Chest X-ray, AP view. Patient: 31 years old, sex M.
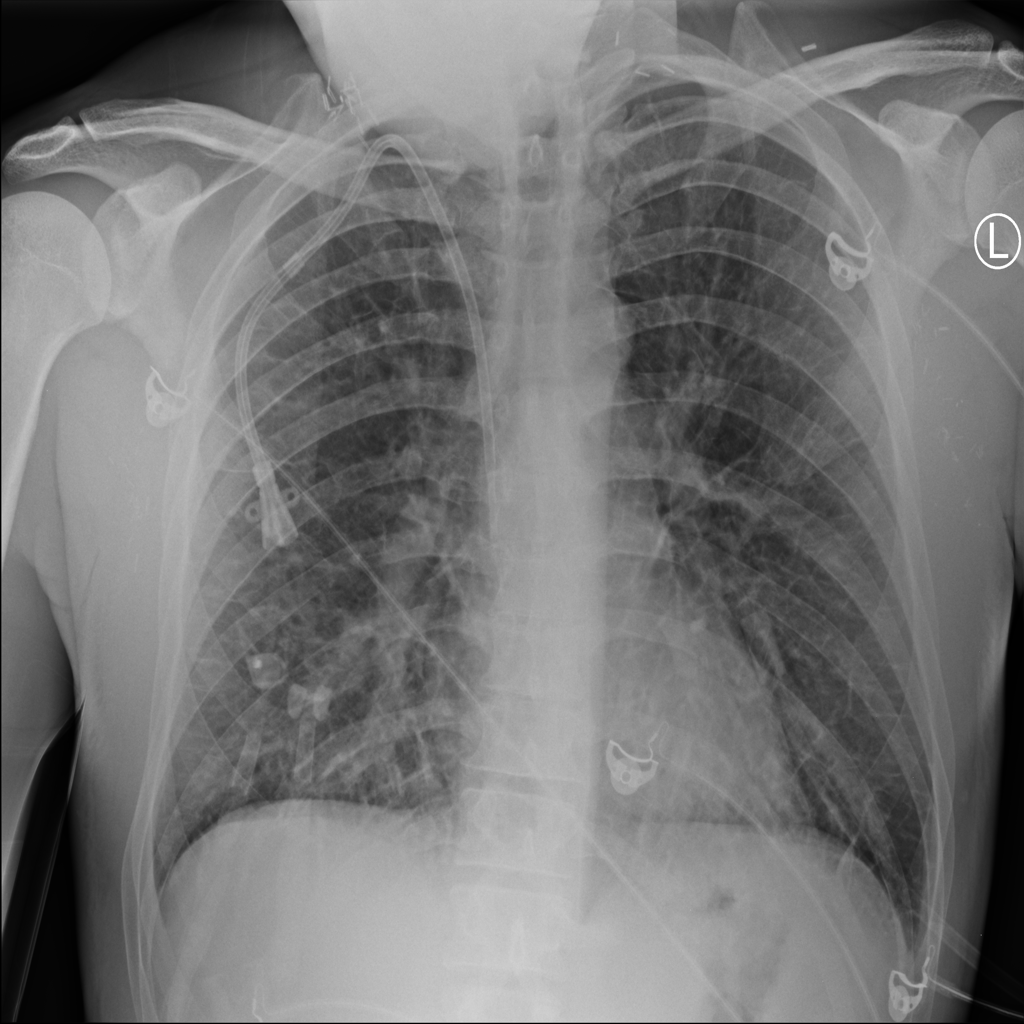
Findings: Edema, Infiltration